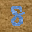
Label: 8